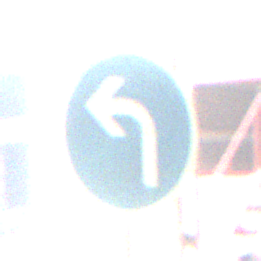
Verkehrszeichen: VorgeschriebeneFahrtrichtungLinks
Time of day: Midday
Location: Indoor (Urban)
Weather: NotSpecified
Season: NotSpecified
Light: Natural